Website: macys
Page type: cart
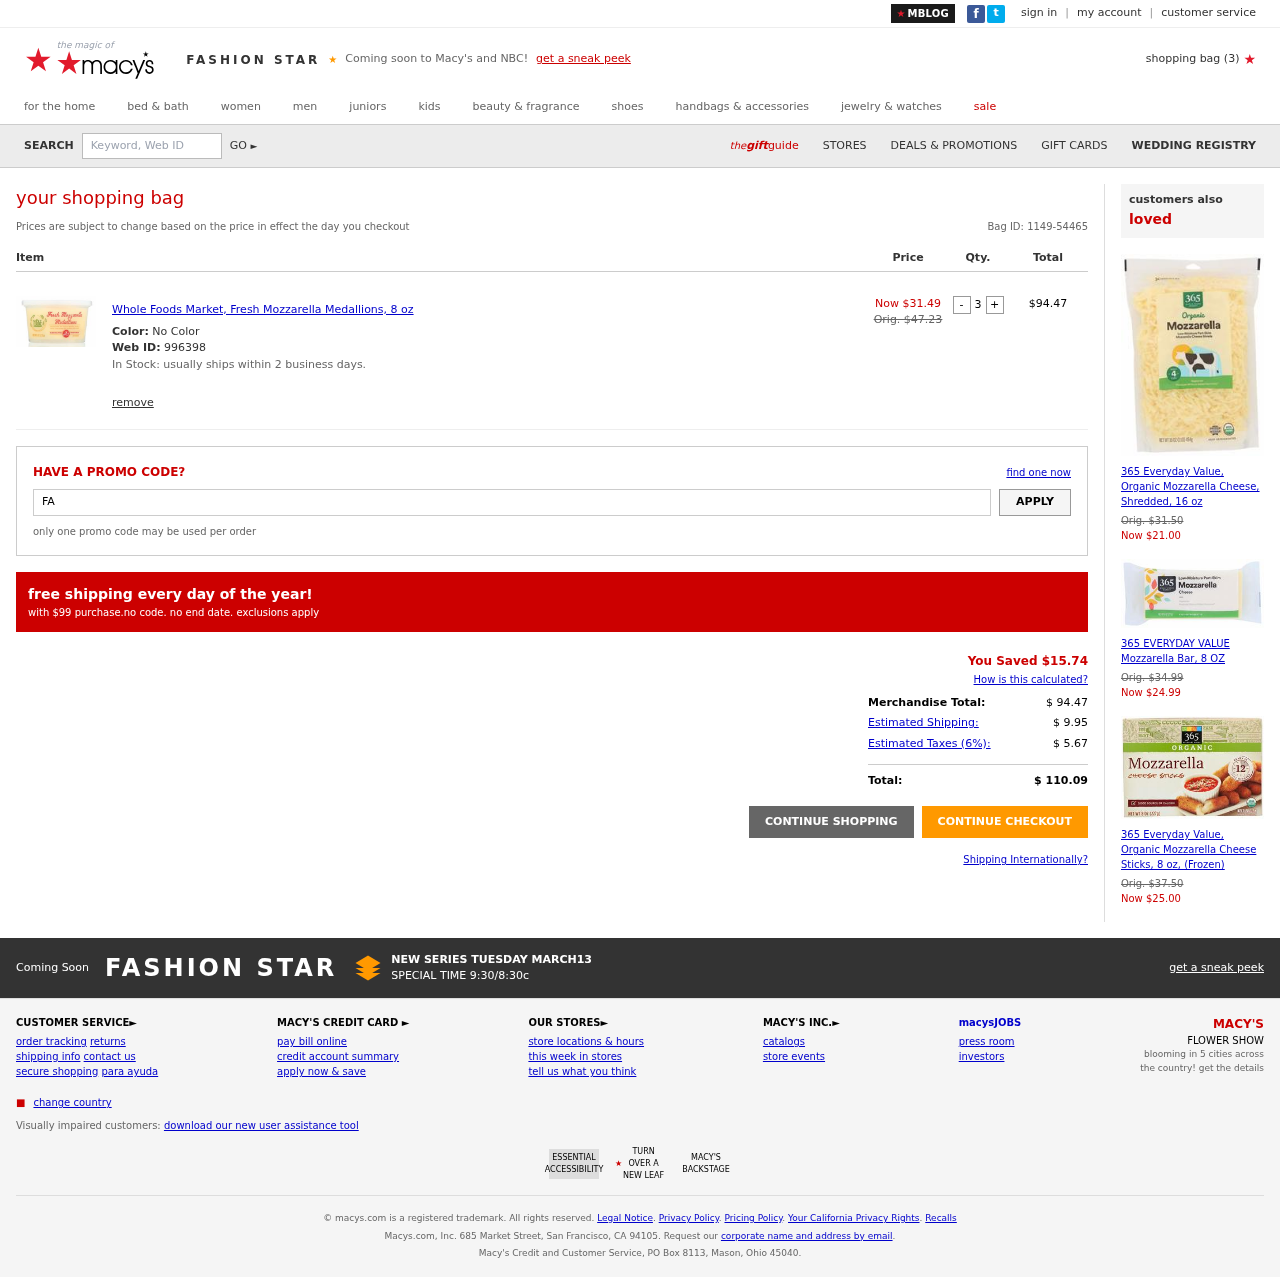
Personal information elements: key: PII_PROMO_CODE
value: FALL16
Product elements: key: PRODUCT1_NAME
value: Whole Foods Market, Fresh Mozzarella Medallions, 8 oz
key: PRODUCT1_PRICE
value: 31.49
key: PRODUCT1_QUANTITY
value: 3
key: PRODUCT2_NAME
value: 365 Everyday Value, Organic Mozzarella Cheese, Shredded, 16 oz
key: PRODUCT2_PRICE
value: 21
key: PRODUCT3_NAME
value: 365 EVERYDAY VALUE Mozzarella Bar, 8 OZ
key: PRODUCT3_PRICE
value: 24.99
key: PRODUCT4_NAME
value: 365 Everyday Value, Organic Mozzarella Cheese Sticks, 8 oz, (Frozen)
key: PRODUCT4_PRICE
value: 25
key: PRODUCT1_SKU
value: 996398
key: PRODUCT1_ORIGINAL_PRICE
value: Orig. $47.23
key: PRODUCT1_TOTAL
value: $94.47
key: PRODUCT2_ORIGINAL_PRICE
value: Orig. $31.50
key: PRODUCT3_ORIGINAL_PRICE
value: Orig. $34.99
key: PRODUCT4_ORIGINAL_PRICE
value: Orig. $37.50
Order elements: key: ORDER_NUM_ITEMS
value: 3
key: ORDER_ID
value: Bag ID: 1149-54465
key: ORDER_SAVINGS
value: $15.74
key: ORDER_SUBTOTAL
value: $ 94.47
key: ORDER_SHIPPING_COST
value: $ 9.95
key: ORDER_TAX
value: $ 5.67
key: ORDER_TOTAL
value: $ 110.09